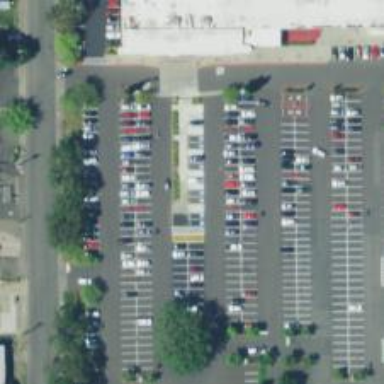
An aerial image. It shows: Parking space.